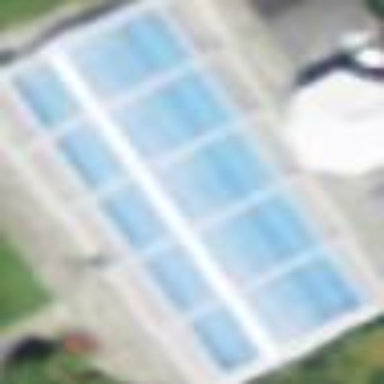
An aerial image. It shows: Swimming pool located in leisure land.